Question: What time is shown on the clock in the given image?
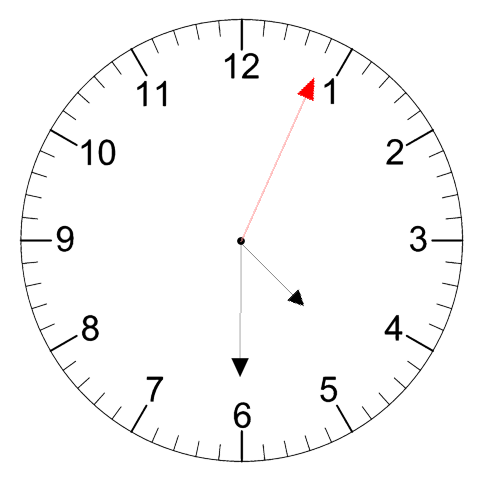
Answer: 04:30:04